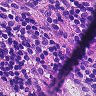
Metastatic tissue present: yes